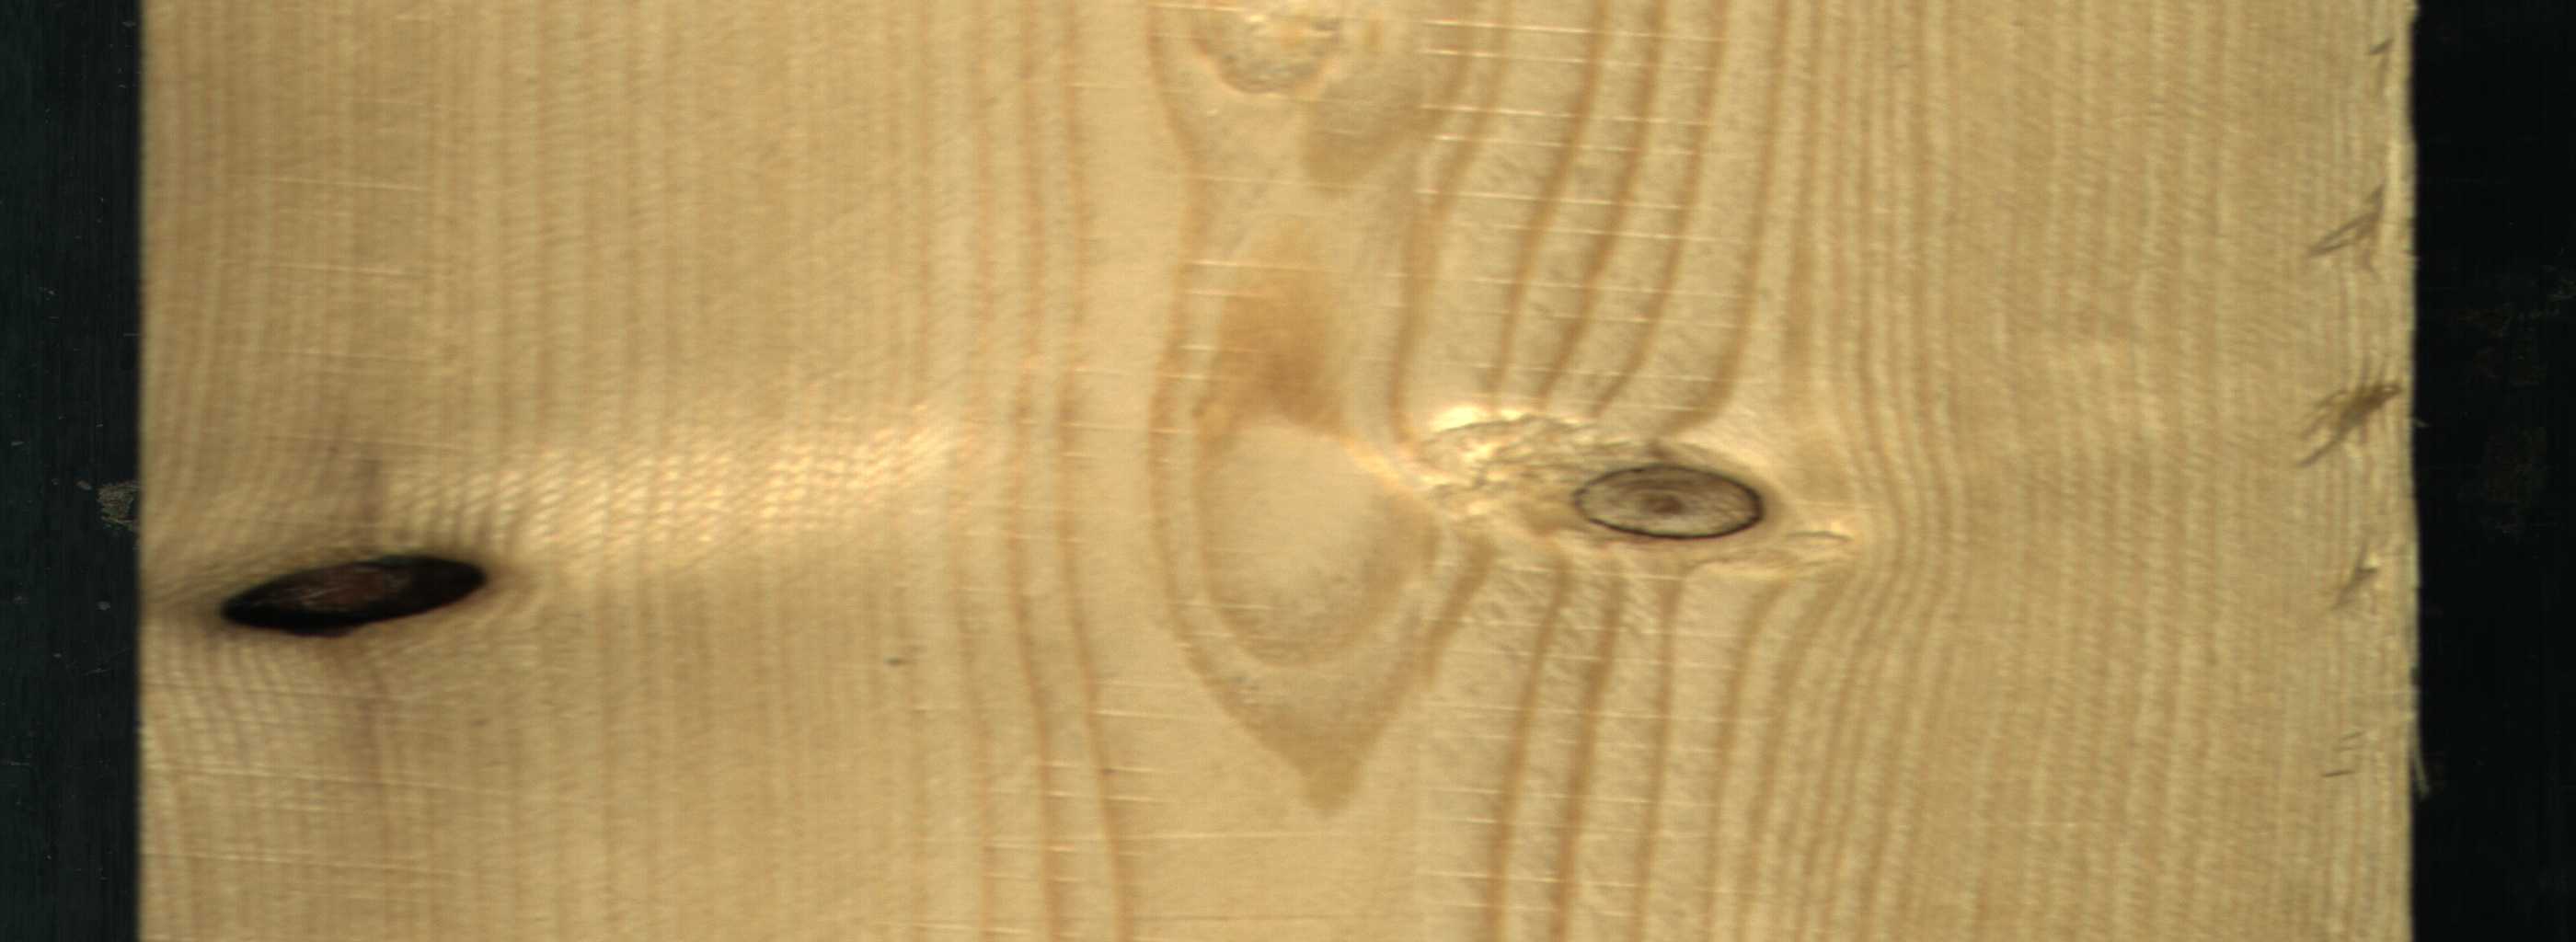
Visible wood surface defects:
Dead_Knot
Dead_Knot